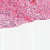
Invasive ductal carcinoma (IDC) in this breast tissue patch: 0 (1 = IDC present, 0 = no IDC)